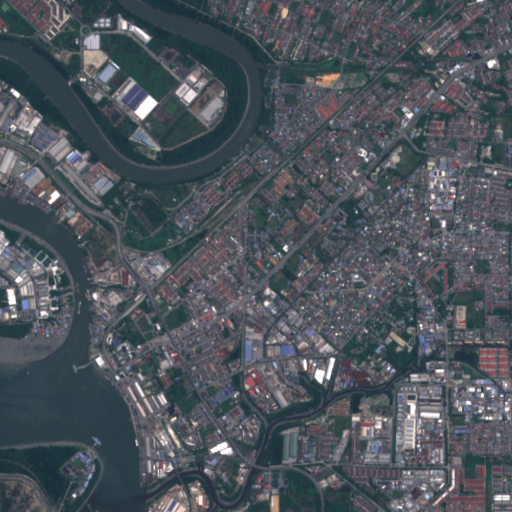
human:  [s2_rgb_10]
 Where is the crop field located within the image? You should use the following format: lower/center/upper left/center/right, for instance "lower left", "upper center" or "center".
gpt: The crop field is located in the lower center of the image.
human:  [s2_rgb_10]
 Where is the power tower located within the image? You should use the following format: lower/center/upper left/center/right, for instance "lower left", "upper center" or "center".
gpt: The power tower is located in the lower right of the image.
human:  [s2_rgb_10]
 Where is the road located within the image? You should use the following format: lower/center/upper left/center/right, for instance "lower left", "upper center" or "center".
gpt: There is no road in the image.